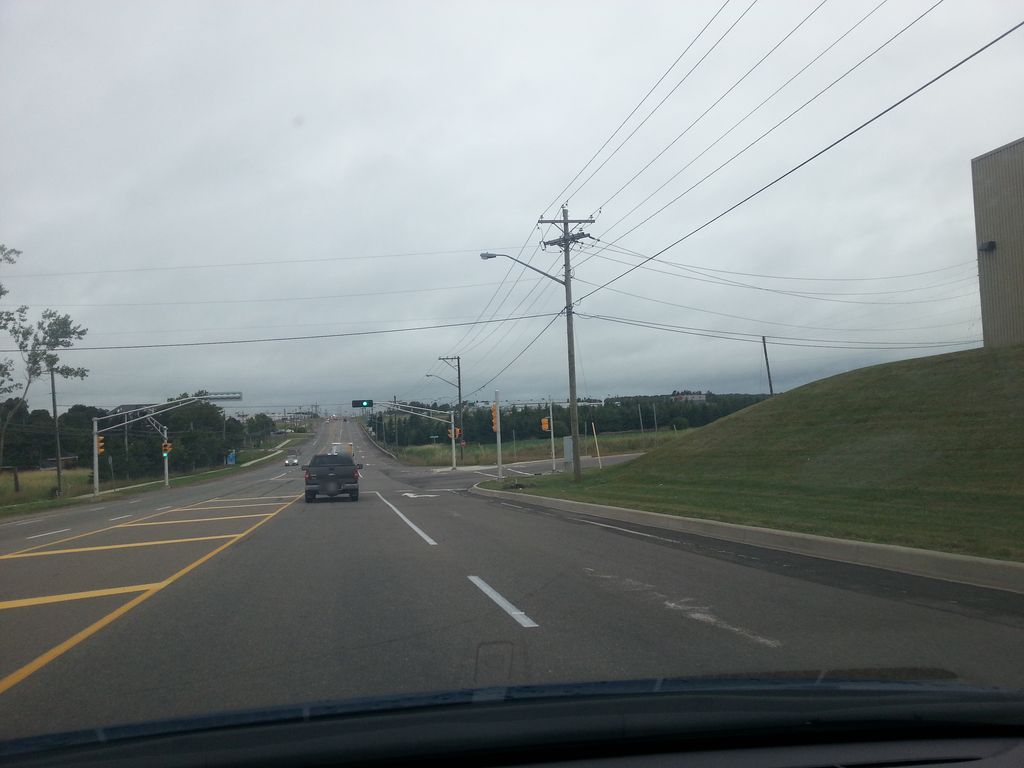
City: charlottetown